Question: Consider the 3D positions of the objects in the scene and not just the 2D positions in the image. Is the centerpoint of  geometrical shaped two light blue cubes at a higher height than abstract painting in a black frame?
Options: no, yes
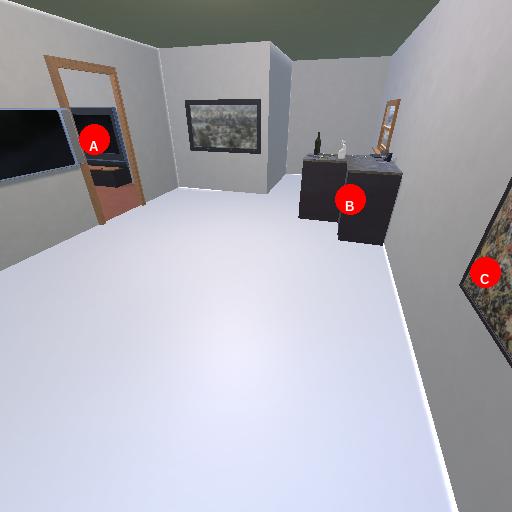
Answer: no